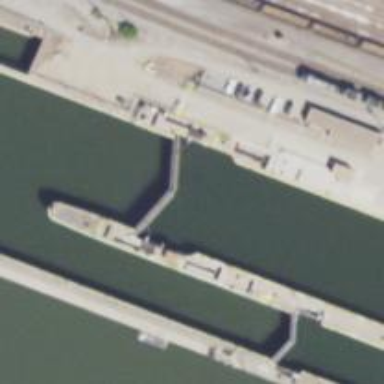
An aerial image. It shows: Lock gate along waterway.